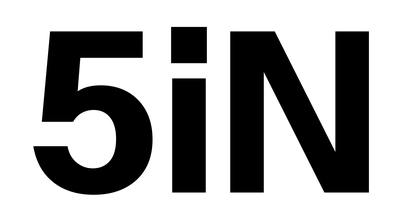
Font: InstrumentSans_Bold